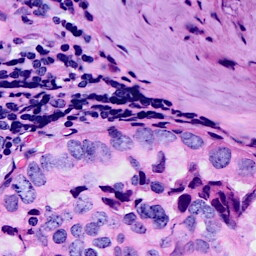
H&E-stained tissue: Breast